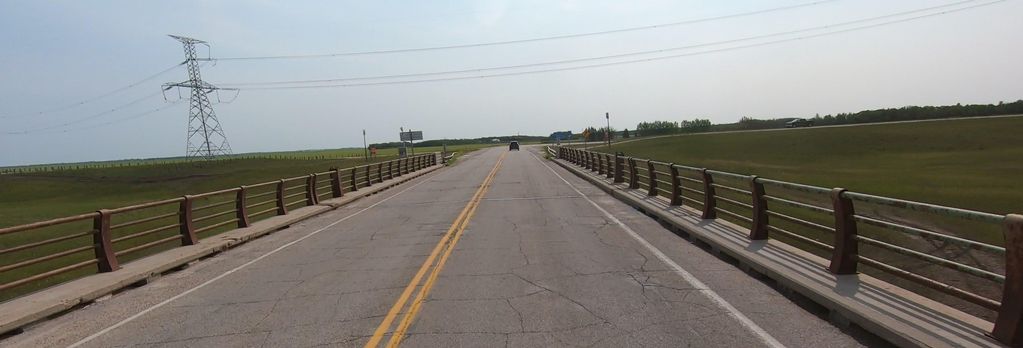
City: winnipeg